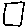
Label: square